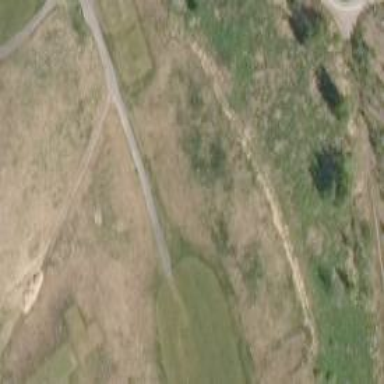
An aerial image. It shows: Pathway for golfing.